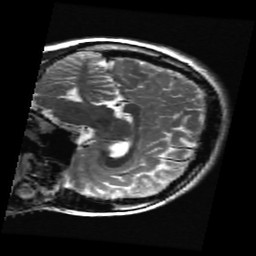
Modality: T2w
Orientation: sagittal
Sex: female
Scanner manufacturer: ge
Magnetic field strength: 3 T
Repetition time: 5 s
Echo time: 0.1019 s